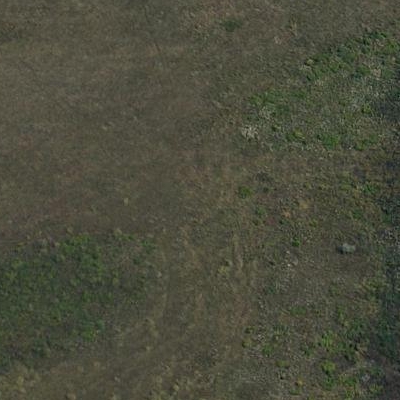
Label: Grass